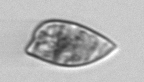
Label: Prorocentrum_dentatum